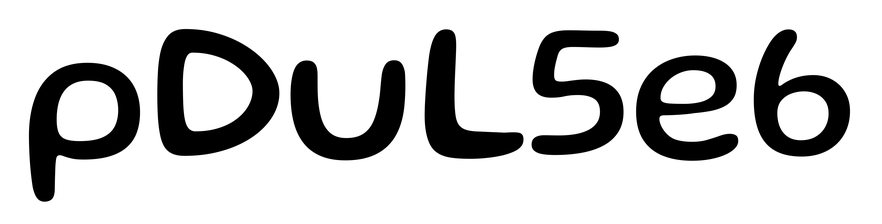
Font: Gluten_Regular